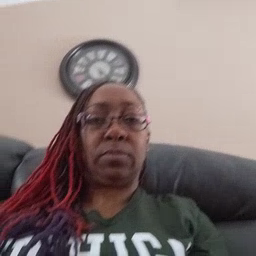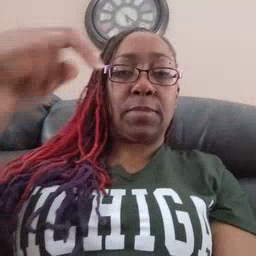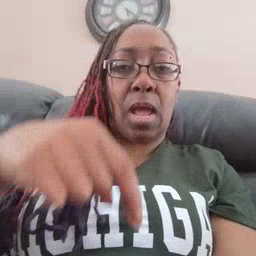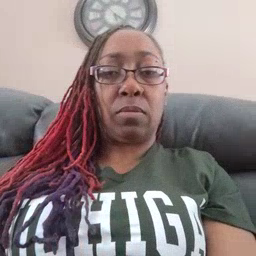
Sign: down